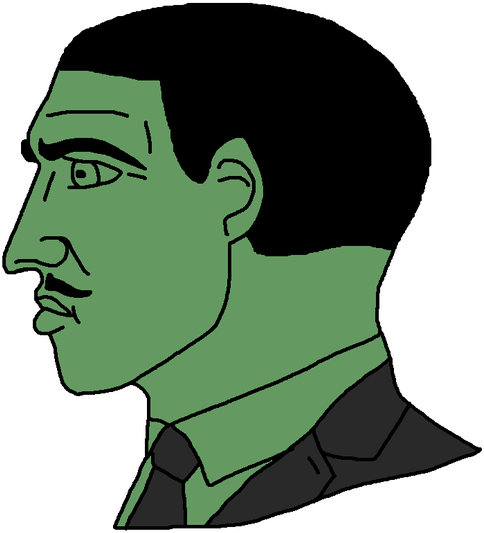
Label: 4_Yes_Chad